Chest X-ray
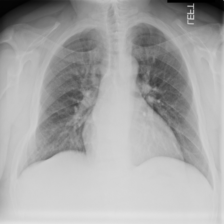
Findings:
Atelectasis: negative
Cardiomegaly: positive
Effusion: negative
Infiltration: negative
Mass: negative
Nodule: negative
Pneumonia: negative
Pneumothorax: negative
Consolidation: negative
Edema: negative
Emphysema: negative
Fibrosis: negative
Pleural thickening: negative
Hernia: negative